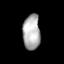
Tissue: lung
Cell type: Epithelial cells
Senescence score: 0.5707
Nuclear area (px): 596
Mean DAPI intensity: 177.02